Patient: sex M, age 57
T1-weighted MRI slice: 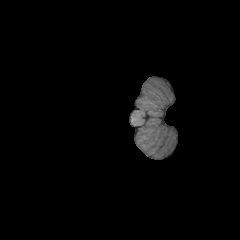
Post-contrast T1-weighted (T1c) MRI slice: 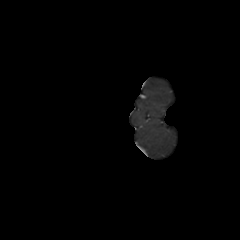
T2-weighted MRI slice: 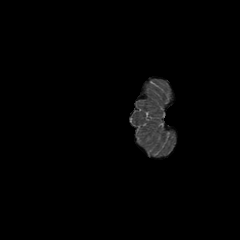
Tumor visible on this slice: no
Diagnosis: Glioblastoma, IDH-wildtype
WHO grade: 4